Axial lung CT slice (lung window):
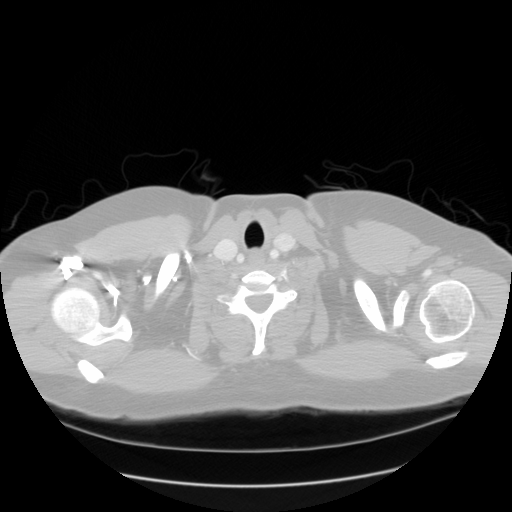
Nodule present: no